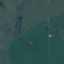
Land use / land cover: Pasture